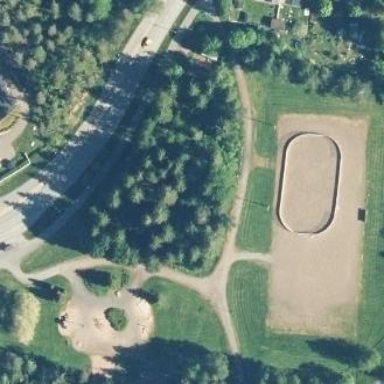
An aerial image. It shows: Park.